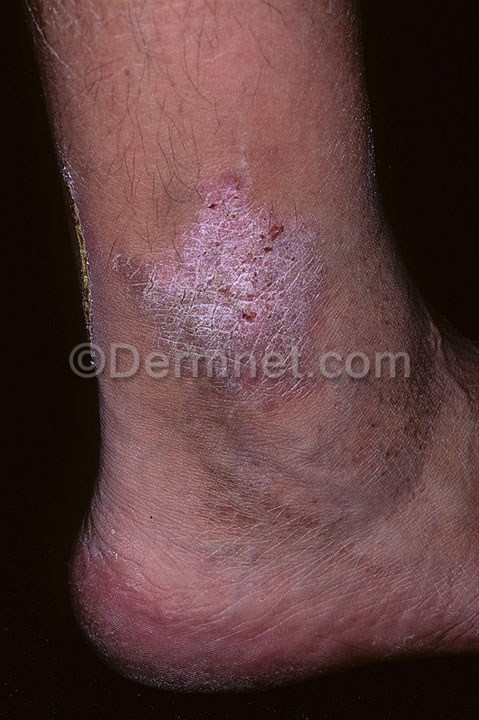
Disease: Psoriasis pictures Lichen Planus and related diseases